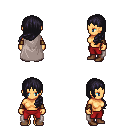
a pixel art fantasy rpg character, female body template, human, tanned skin, gray cape, red pants, raven left-swept hairstyle, leather bracers, brown shoes, four views (front, back, left, right), 2x2 character sprite sheet, small pixel art, hard edges, no anti-aliasing